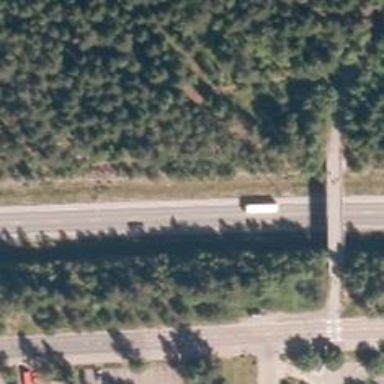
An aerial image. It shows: Asphalt motorway categorized as trunk road.